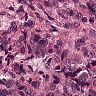
Metastatic tissue present: yes